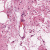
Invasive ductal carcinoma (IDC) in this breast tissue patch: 0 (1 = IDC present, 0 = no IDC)